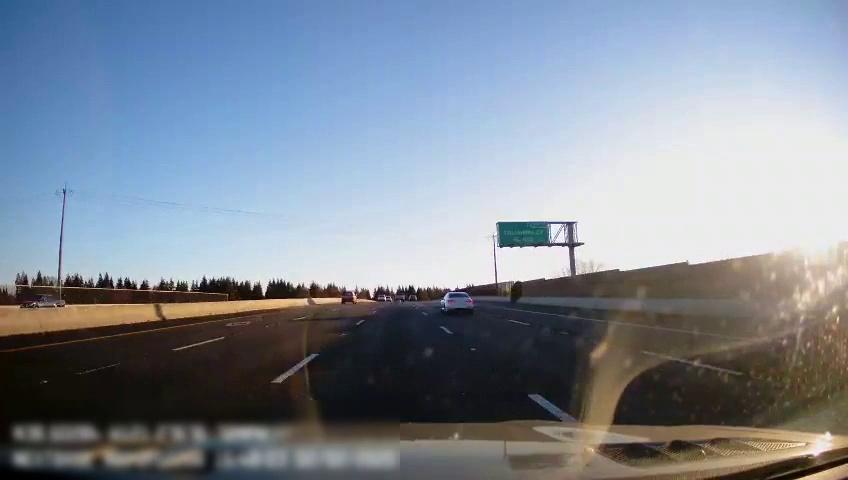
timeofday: Day
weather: Sunny
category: Drivable Space
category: Vehicles | SUV
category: Vehicles | Car
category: Vehicles | Truck
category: Lanes | Alternate Lane
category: Lanes | Alternate Lane
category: Lanes | Current Lane
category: Lanes | Current Lane
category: Lanes | Alternate Lane
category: Lanes | Alternate Lane
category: Traffic | Signs